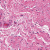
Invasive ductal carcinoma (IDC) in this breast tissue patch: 0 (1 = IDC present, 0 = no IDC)